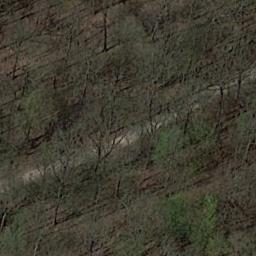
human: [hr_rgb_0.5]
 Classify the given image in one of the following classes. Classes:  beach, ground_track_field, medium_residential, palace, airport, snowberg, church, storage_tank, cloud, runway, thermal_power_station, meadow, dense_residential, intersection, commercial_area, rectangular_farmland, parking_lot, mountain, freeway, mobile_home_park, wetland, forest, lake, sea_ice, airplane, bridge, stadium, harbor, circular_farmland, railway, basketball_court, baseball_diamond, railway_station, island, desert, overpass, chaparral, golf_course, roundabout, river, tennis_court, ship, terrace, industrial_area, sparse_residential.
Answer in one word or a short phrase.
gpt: forest